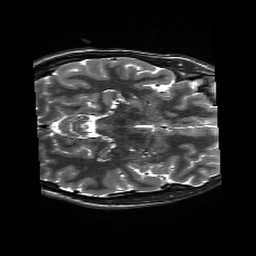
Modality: T2w
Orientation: axial
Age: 25
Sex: male